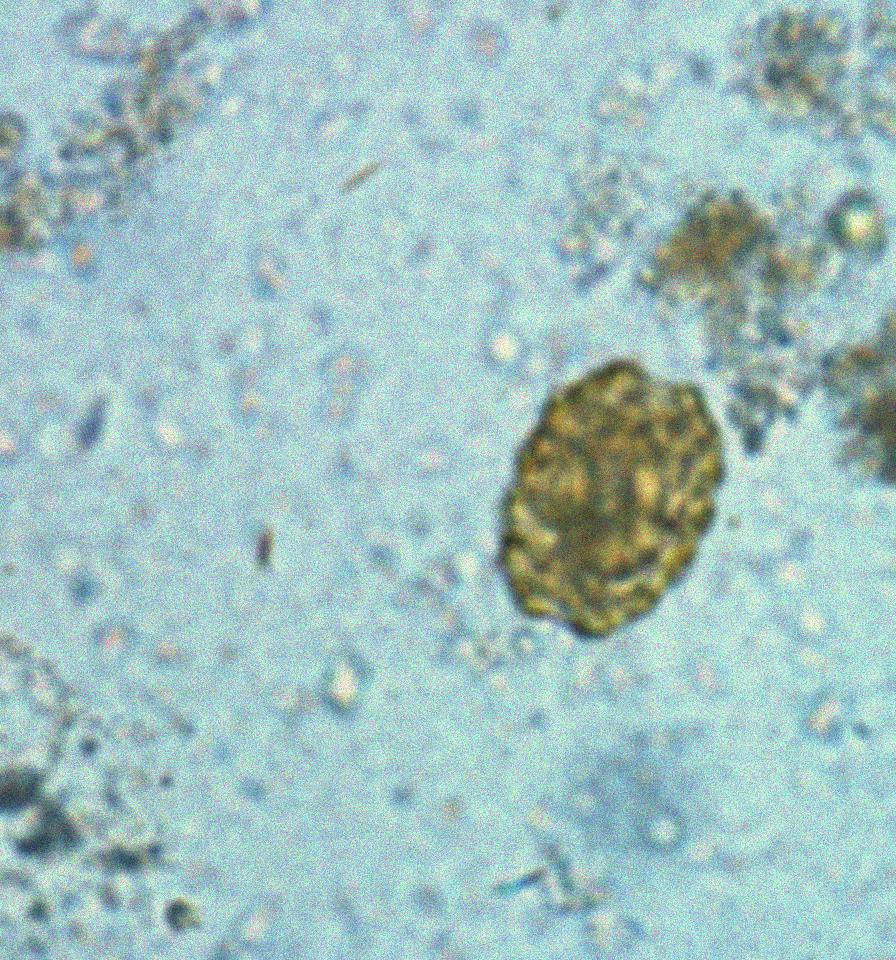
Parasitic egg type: Ascaris lumbricoides